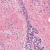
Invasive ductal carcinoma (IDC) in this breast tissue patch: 1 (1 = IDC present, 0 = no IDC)